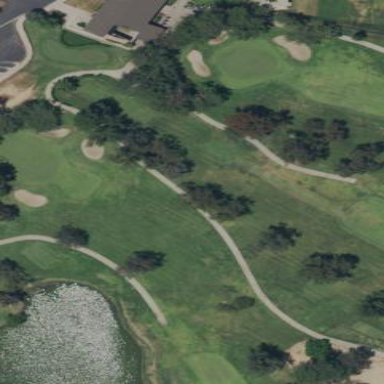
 with lush green grass covering the ground."